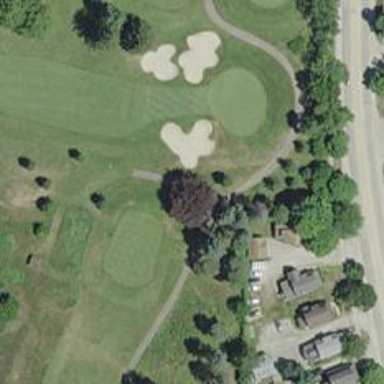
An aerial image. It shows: Service road used as golf cart path.